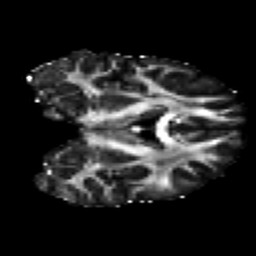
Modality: FA
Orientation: coronal
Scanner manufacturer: ge
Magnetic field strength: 3 T
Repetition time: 7.98 s
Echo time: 0.0701 s